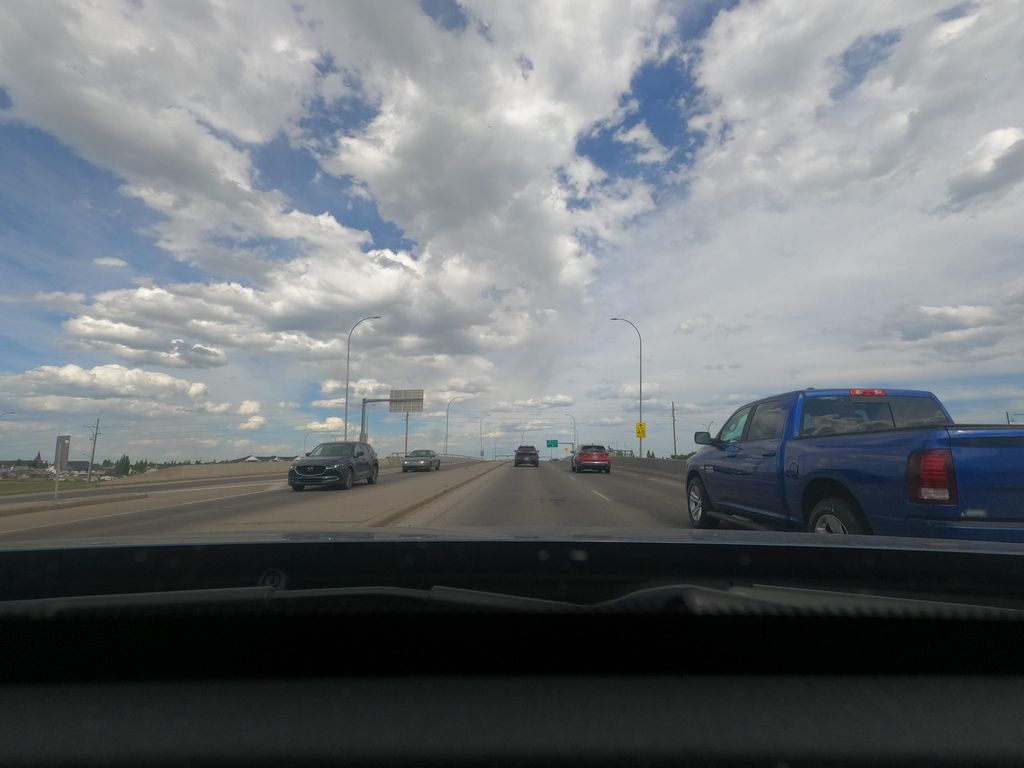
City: calgary